Interaction volume radius: 10 \u00c5
Interaction volume height: 10 \u00c5
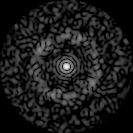
Disorder parameter: 0.8322